Field crop: maize
Growth stage: 2
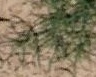
Species: salsola